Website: slack
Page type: billing-address
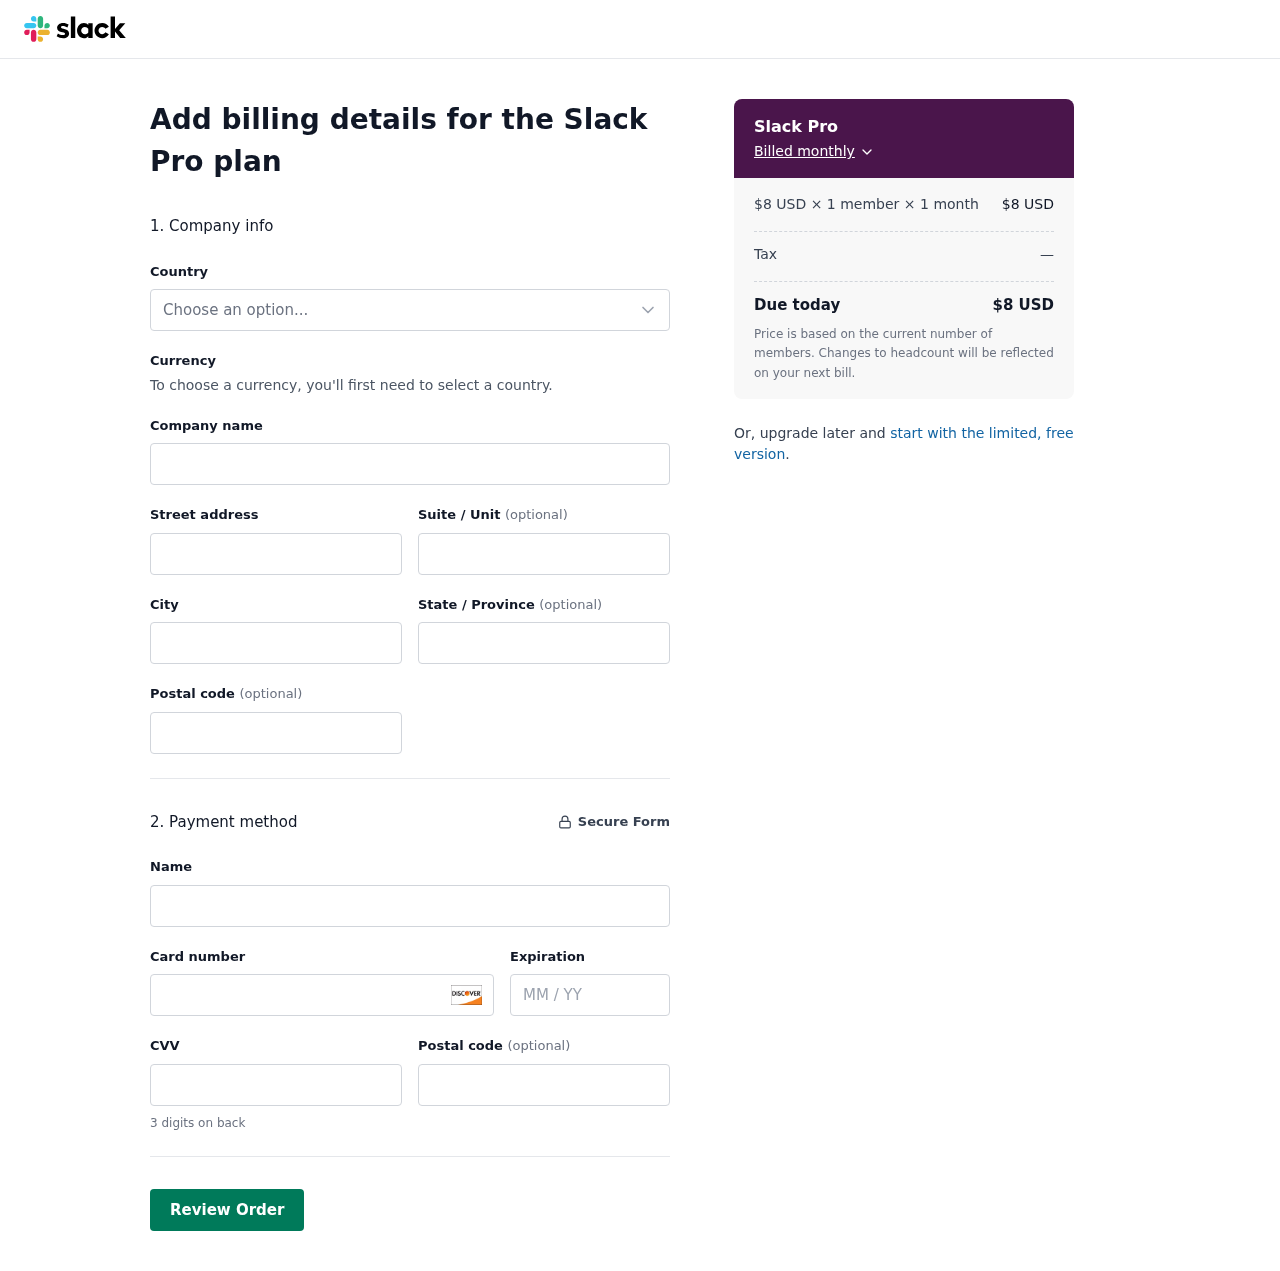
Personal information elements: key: PII_CARD_CVV
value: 176
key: PII_CARD_EXPIRY
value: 08/30
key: PII_CARD_NUMBER
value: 6583 2382 4773 2355
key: PII_CITY
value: New Sabrinashire
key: PII_COUNTRY
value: United States
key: PII_FULLNAME
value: Steven Barton
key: PII_POSTCODE
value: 43845
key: PII_POSTCODE2
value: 39666
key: PII_STATE
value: Illinois
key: PII_STREET
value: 39328 Debra Course
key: PII_STREET2
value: Apt. 243
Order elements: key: ORDER_PLAN_PRICE
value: $8 USD
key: ORDER_NUM_MEMBERS
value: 1 member
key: ORDER_NUM_MONTHS
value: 1 month
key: ORDER_SUBTOTAL
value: $8 USD
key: ORDER_TAX
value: —
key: ORDER_TOTAL
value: $8 USD